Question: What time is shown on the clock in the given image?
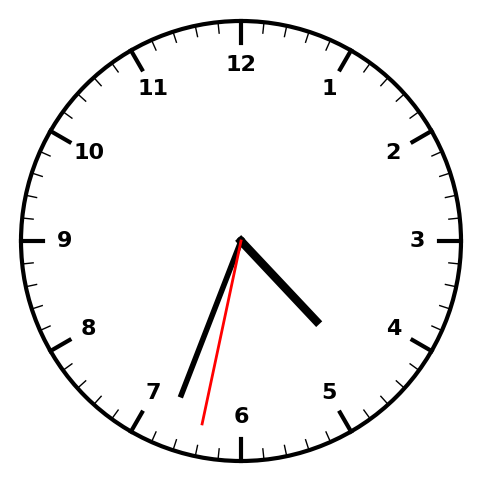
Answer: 04:33:32